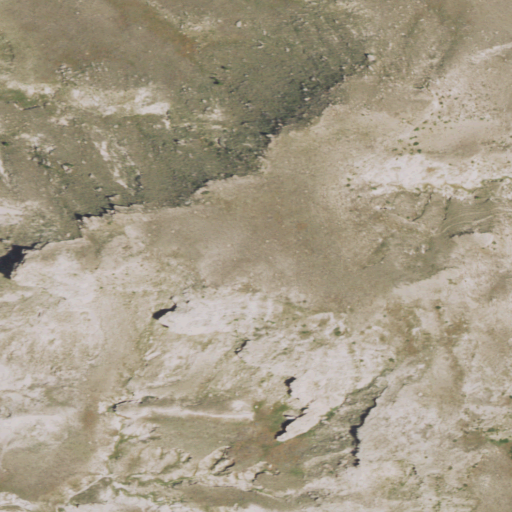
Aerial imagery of mountain in Wyoming named Bobcat Hill containing grassland, shrub, and barren land